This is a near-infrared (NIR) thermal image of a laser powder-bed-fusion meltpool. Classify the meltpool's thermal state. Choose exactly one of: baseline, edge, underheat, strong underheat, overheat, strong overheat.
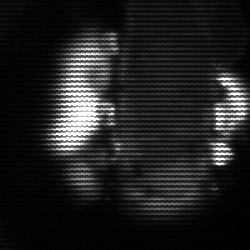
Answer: strong underheat